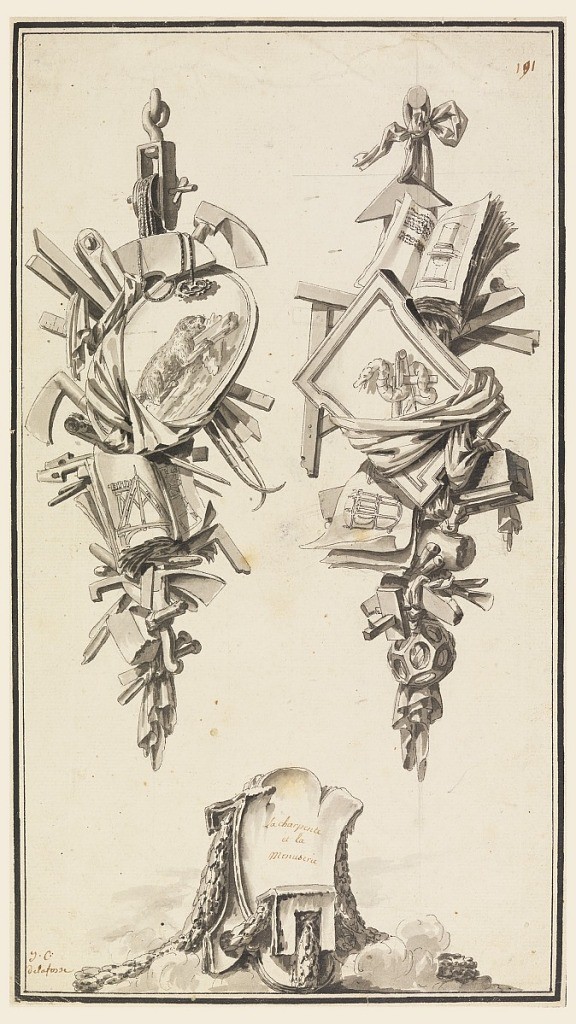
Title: A pair of trophies referring to the crafts of the cabinet maker and the carpenter
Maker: Jean-Charles Delafosse, French, 1734 – 1789
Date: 1765
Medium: Pen and black ink, brush and gray was with black chalk on laid paper
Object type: Drawing
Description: At left: Tools and a drawing book and ovoidal relief showing a beaver gnawing a pole, suspended from a windlass. At right: tools, drawings, a framed representation of a compass, a carpenter's rule, a snake; suspended from a ribbon.